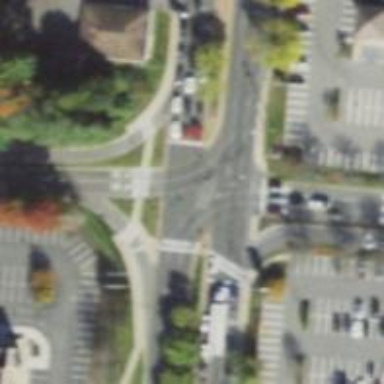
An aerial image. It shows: Zebra crossing on the road.